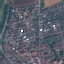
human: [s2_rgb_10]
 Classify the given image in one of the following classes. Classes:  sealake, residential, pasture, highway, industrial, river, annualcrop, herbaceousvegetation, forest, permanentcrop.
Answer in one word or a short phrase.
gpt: Residential